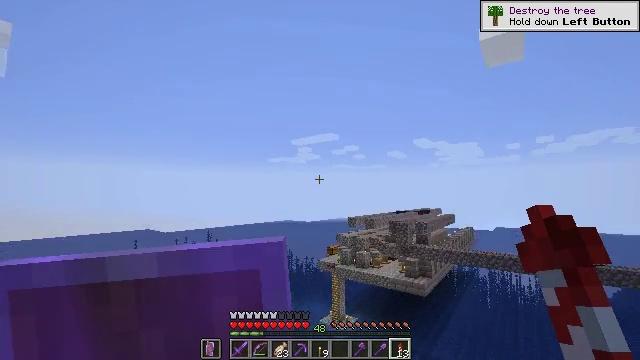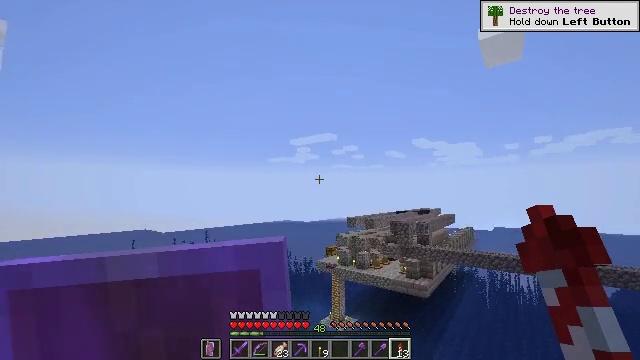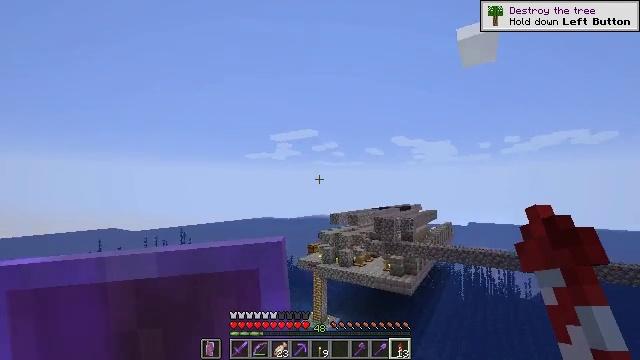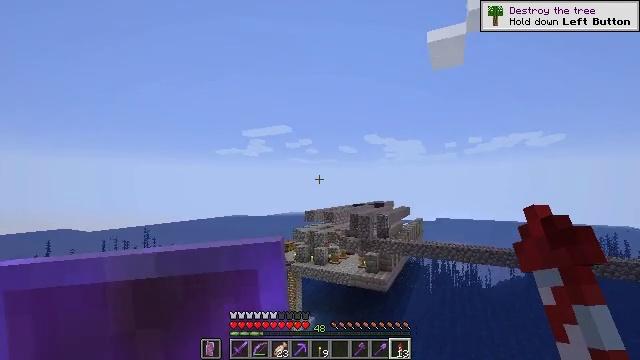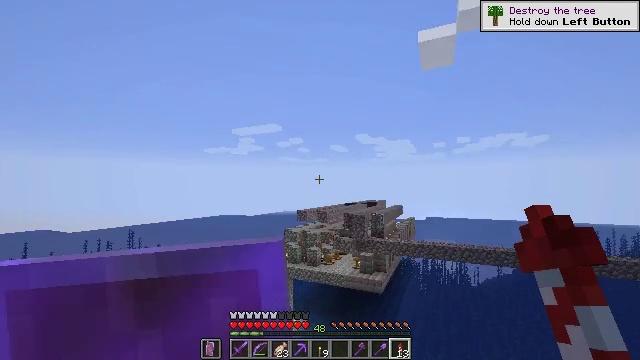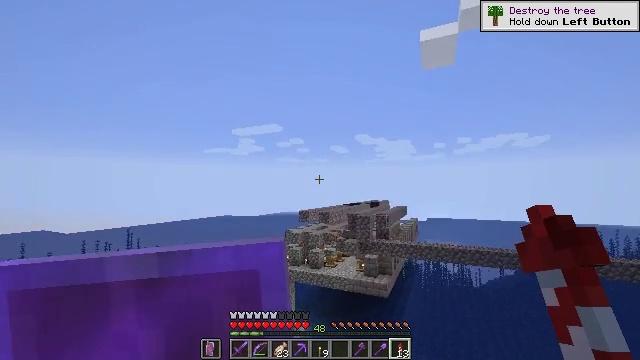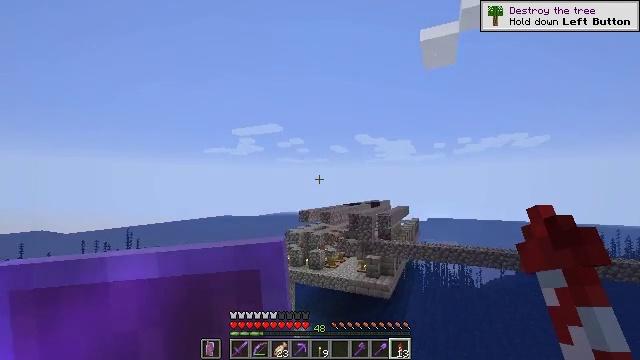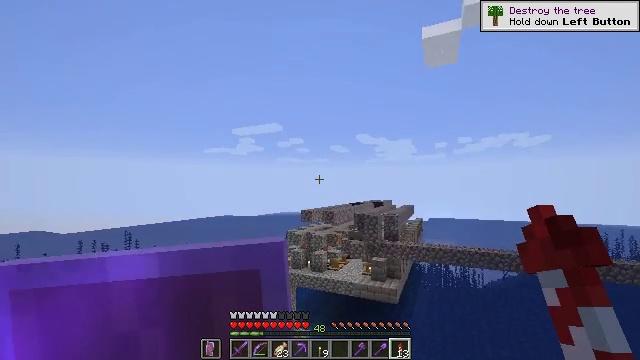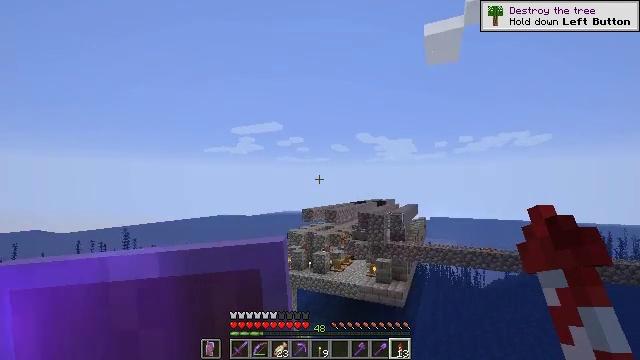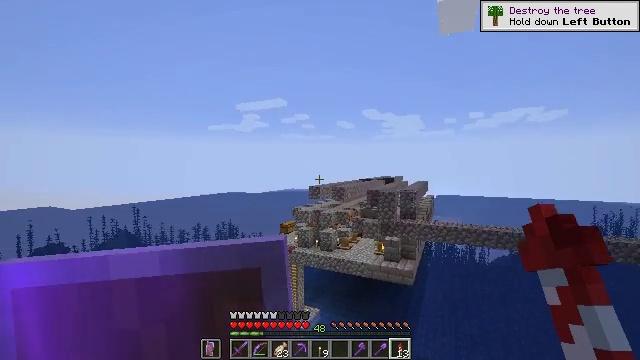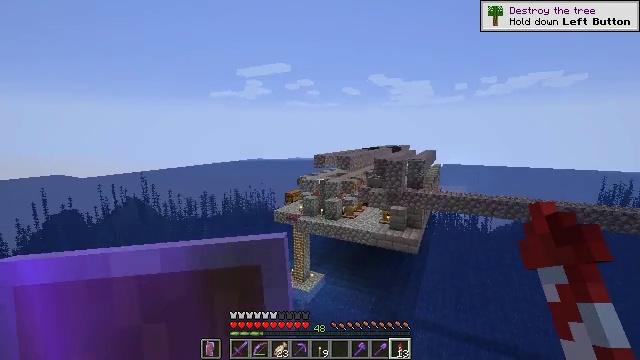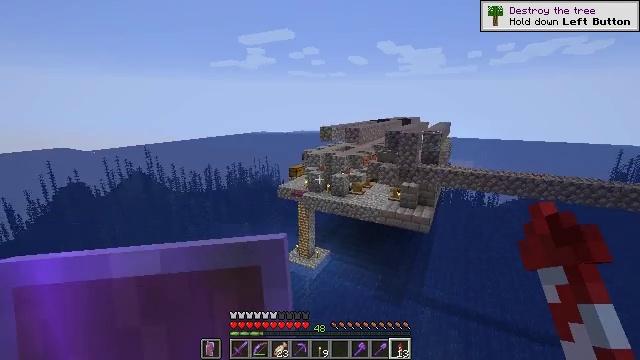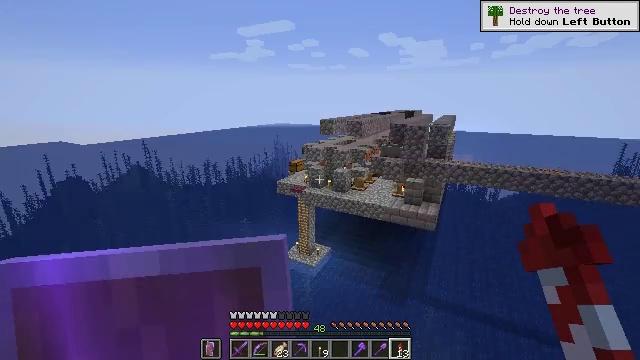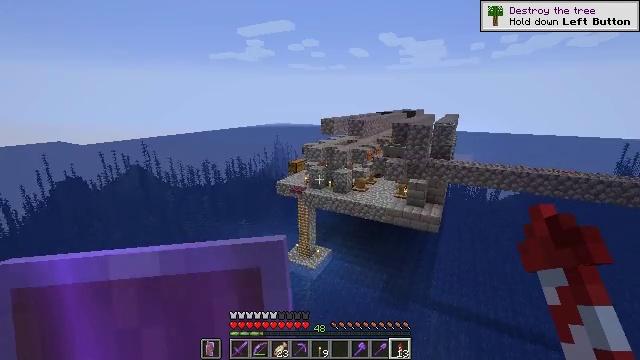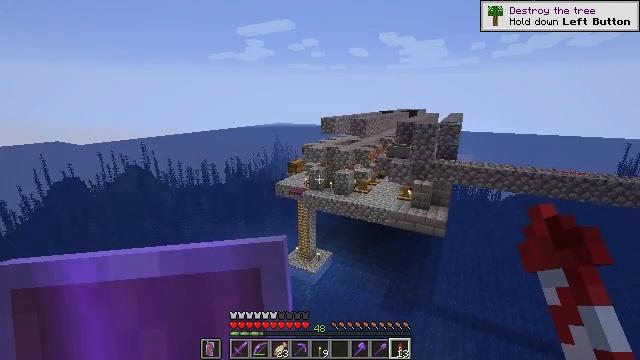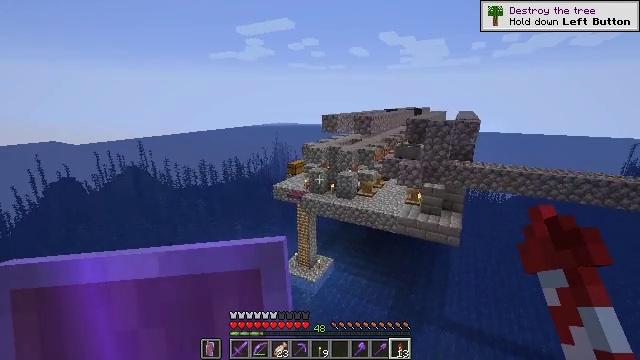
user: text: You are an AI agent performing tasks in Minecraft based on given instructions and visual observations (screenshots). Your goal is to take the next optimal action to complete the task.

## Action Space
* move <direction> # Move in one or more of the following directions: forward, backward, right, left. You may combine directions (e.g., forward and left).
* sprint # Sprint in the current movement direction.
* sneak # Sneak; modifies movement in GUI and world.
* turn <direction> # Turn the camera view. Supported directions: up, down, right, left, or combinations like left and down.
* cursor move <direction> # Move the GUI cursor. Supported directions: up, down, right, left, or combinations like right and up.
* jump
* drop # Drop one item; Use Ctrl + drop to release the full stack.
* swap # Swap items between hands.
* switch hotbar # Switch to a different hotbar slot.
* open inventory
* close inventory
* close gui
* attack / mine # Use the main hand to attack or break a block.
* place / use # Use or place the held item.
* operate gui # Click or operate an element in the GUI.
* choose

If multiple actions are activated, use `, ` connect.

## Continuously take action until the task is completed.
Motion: motion action
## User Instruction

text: craft item air
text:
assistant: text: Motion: no_op
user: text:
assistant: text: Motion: turn right
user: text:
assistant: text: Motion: turn right
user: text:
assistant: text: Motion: turn right
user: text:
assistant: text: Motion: no_op
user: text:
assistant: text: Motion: no_op
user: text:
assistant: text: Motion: no_op
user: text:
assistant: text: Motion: no_op
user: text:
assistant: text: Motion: turn left and down
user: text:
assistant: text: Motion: turn left and down
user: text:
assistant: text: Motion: turn left and down
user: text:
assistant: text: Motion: turn down
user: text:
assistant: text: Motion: no_op
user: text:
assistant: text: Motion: no_op
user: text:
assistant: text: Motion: no_op
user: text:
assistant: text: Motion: no_op
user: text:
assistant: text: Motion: turn right
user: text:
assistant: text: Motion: turn right
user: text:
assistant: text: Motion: turn right
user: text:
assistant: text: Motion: turn right
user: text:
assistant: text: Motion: no_op
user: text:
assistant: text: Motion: turn right and down
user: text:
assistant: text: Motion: turn right and down
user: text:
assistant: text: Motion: turn right
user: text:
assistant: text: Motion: no_op
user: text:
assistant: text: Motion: no_op
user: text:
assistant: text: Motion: turn down
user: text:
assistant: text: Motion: turn left and down
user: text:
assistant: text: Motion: turn left and up
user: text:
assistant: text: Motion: turn left and up